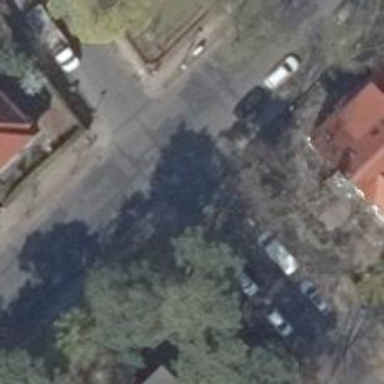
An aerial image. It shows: Unmarked crossing on the road.